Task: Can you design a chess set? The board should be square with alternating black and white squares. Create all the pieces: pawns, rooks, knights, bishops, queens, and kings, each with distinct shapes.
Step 479:
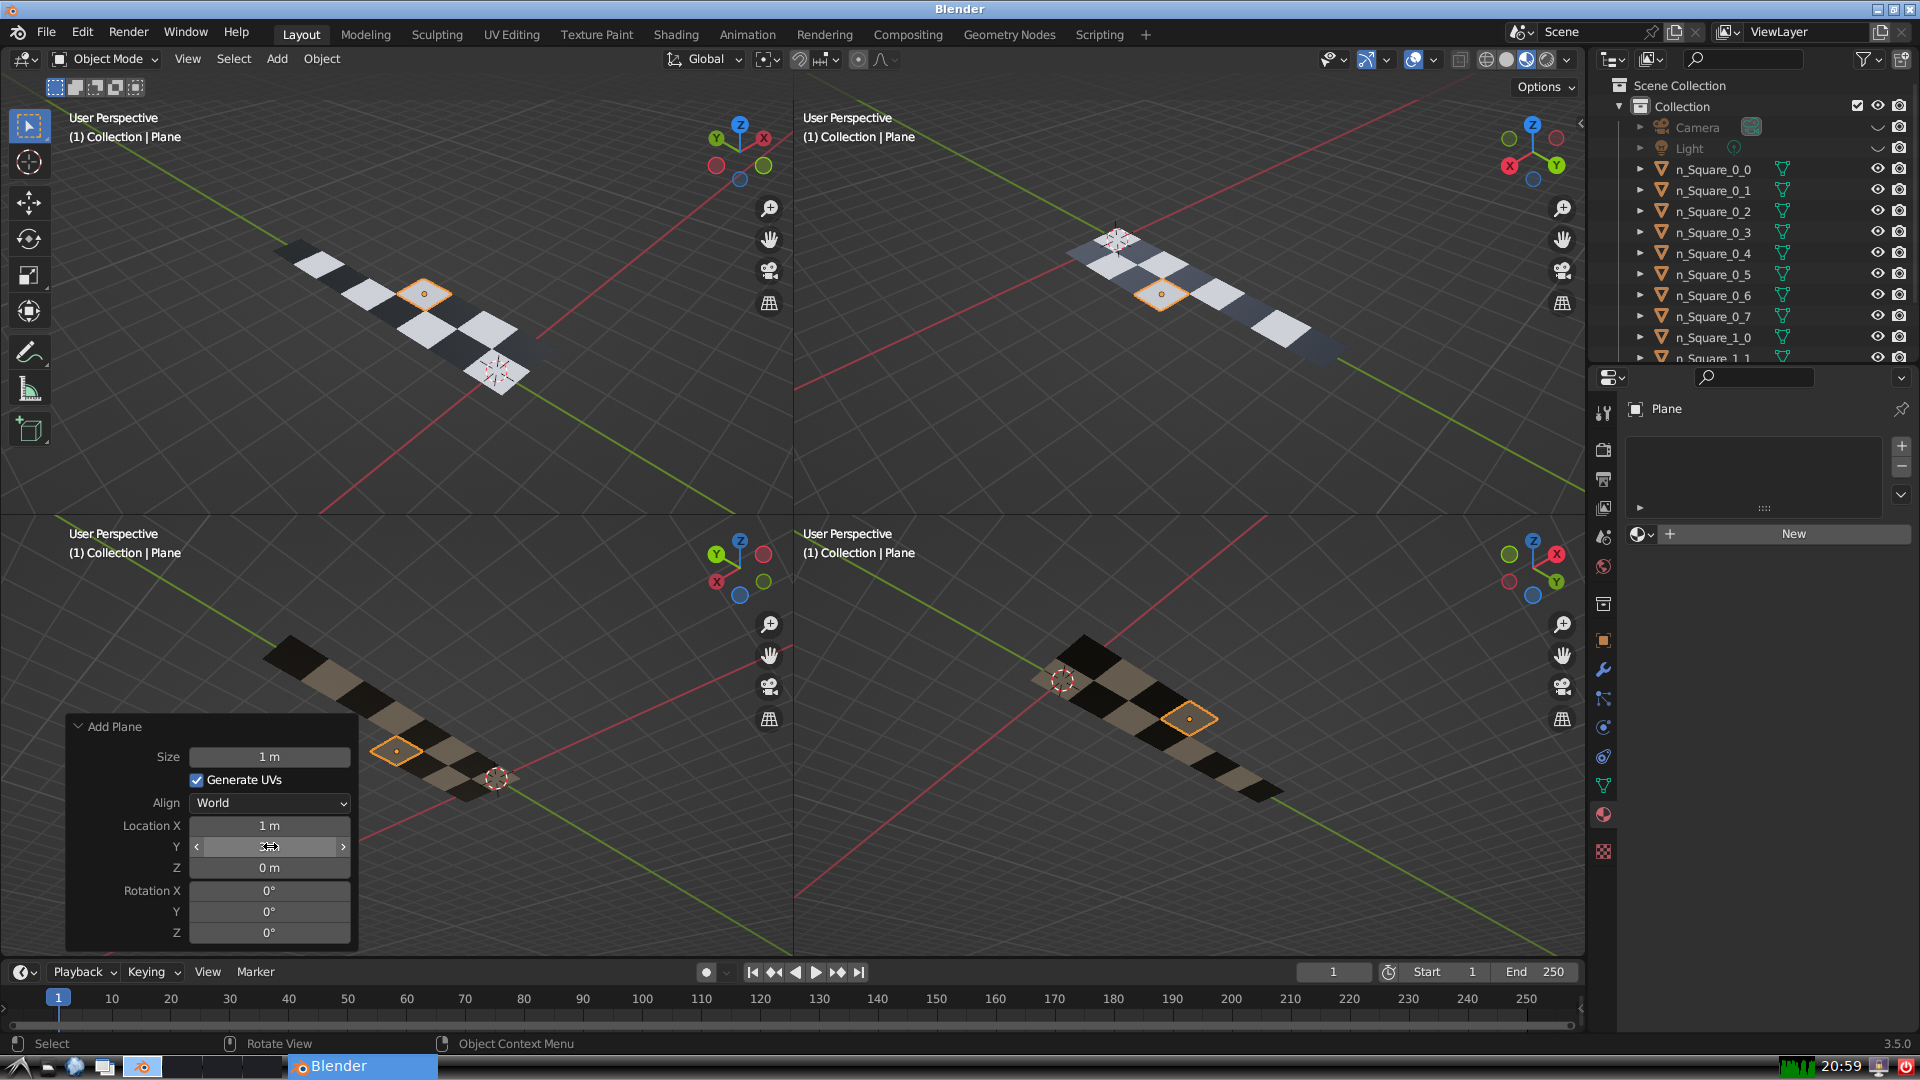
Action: {"mouse_move": [270, 867]}